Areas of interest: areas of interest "Scenic River Garden"
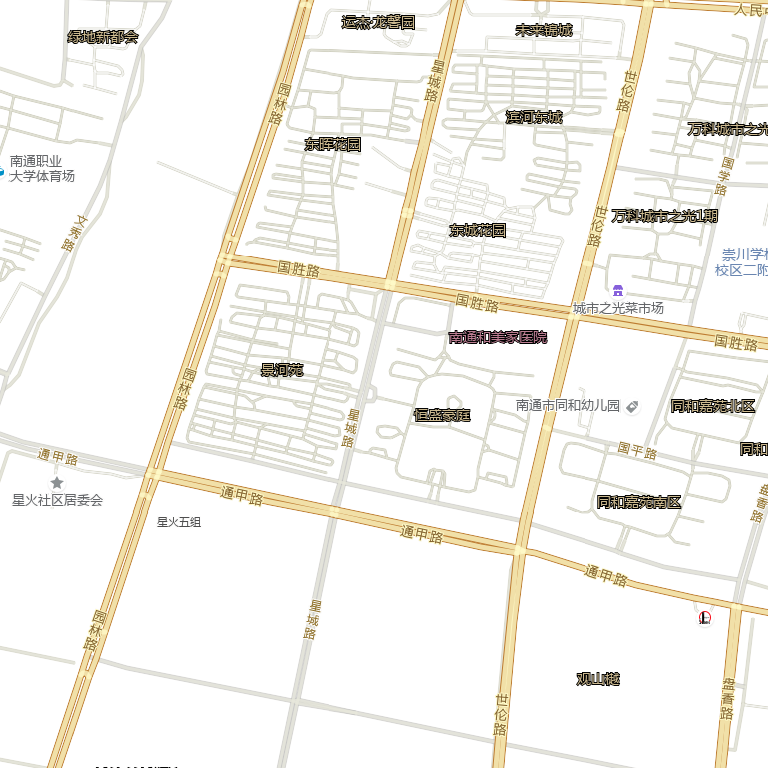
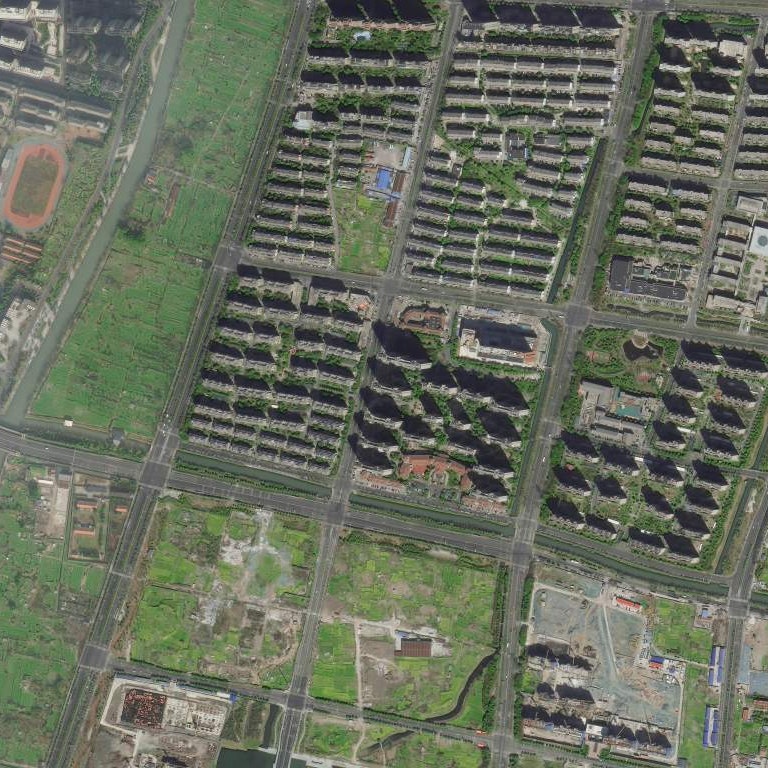